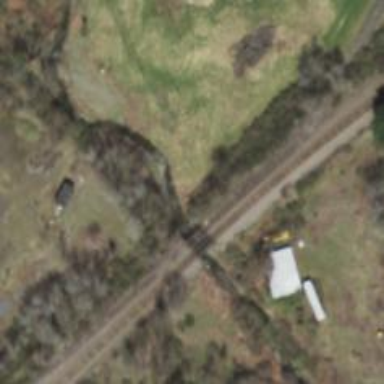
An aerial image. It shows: Disused railway bridge.